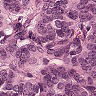
Metastatic tissue present: yes